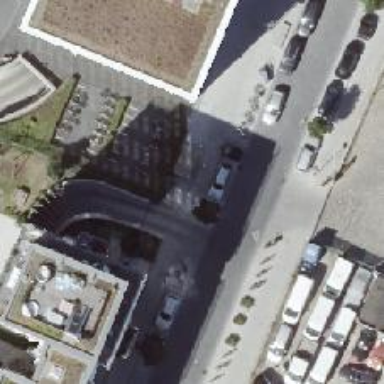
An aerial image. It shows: Living street with sidewalks on both sides. The parking on the left side is parallel to the street.